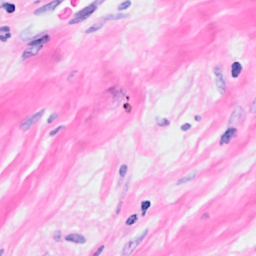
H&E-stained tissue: Breast